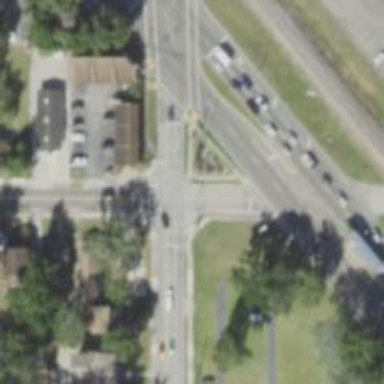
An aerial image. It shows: Solid stop line on the road.